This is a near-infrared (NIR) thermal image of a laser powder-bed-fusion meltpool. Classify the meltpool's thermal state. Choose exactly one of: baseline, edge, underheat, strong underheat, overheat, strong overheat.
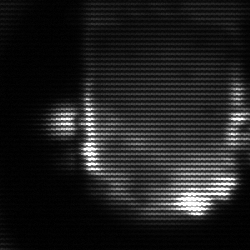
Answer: baseline